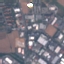
Land use / land cover class: Industrial